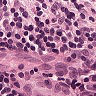
Metastatic tissue present: yes